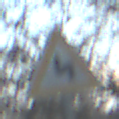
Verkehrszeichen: DoppelkurveZunaechstLinks
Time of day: MorningAfternoon
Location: Outdoor (Nature)
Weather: Clear
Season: NotSpecified
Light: Natural